You are looking at raw rotor-rig vibration samples arranged as a grayscale image. Determine the machine's mechanical condition. Answer with exactly one of: normal, misalignment, unbalance, looseness.
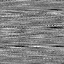
Answer: looseness